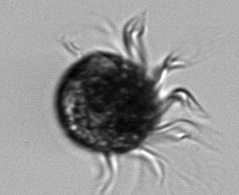
Label: Pelagostrobilidium